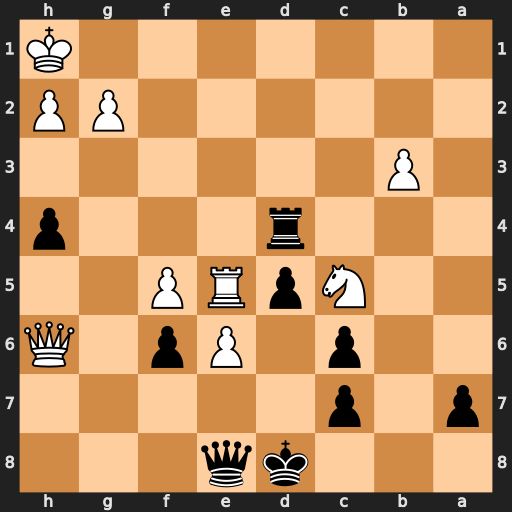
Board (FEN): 3kq3/p1p5/2p1Pp1Q/2NpRP2/3r3p/1P6/6PP/7K
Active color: b
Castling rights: -
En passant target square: -
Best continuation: Rd1+ Re1 Rxe1#